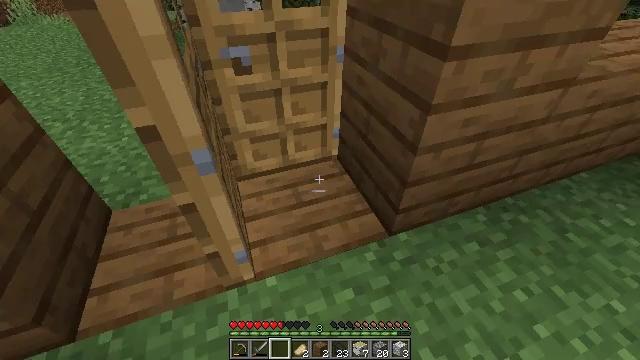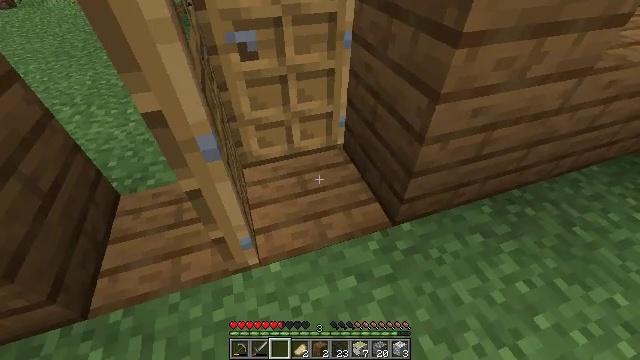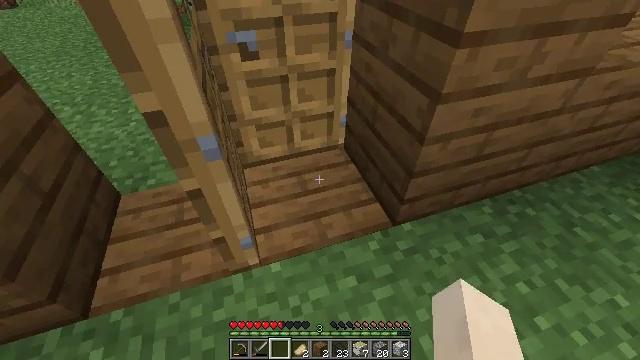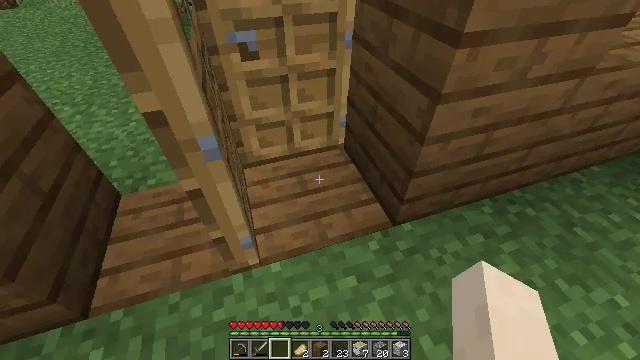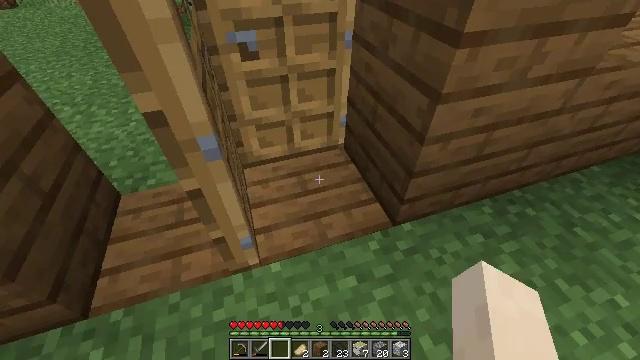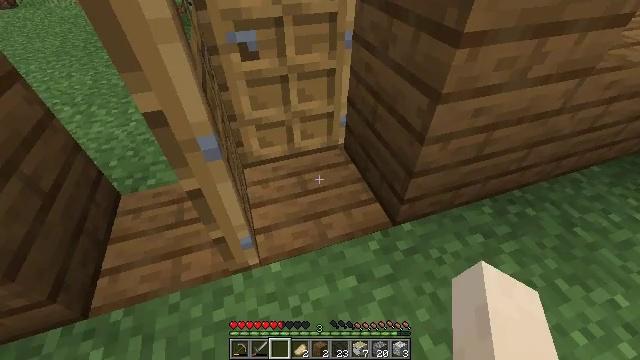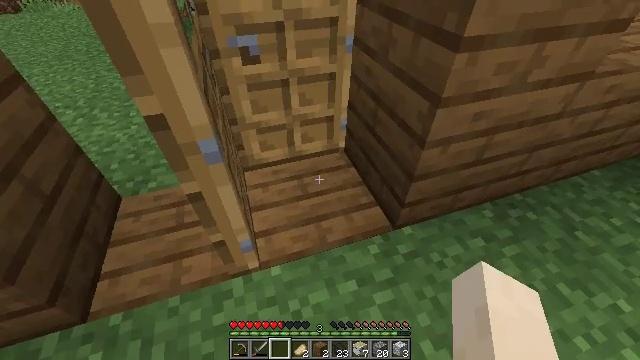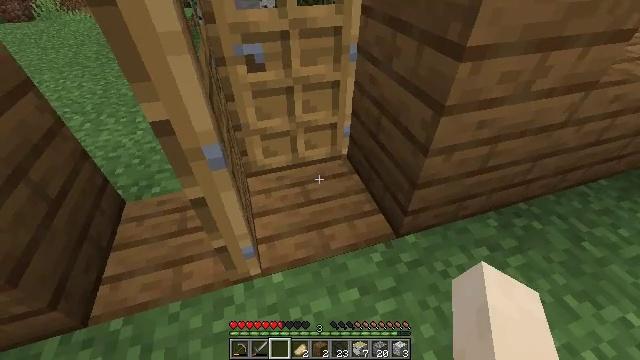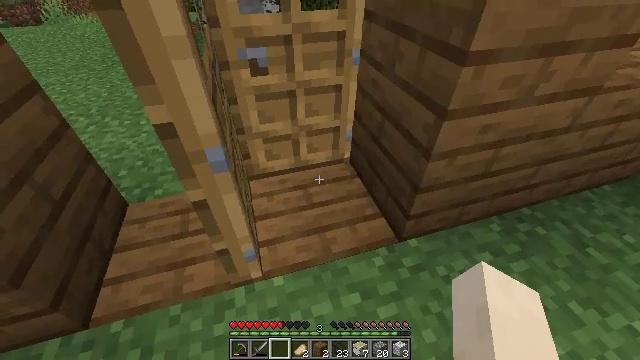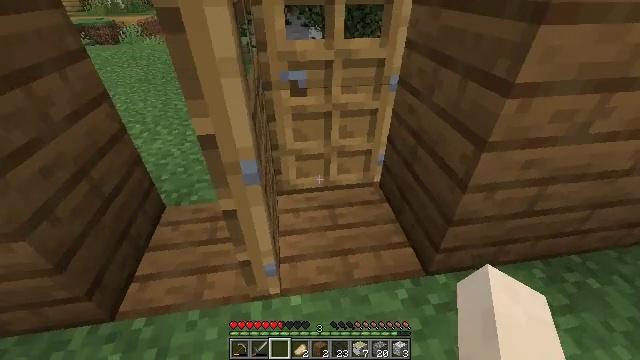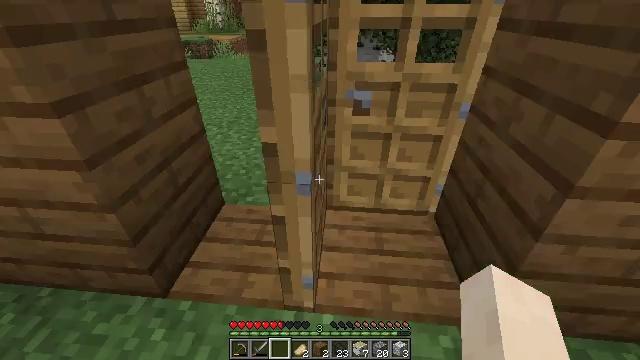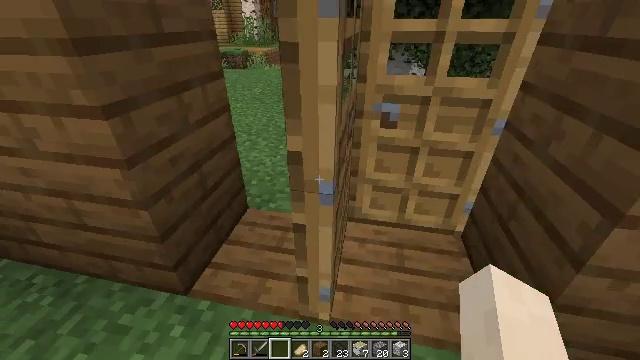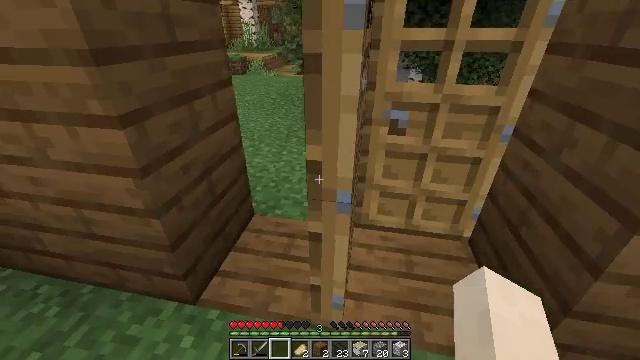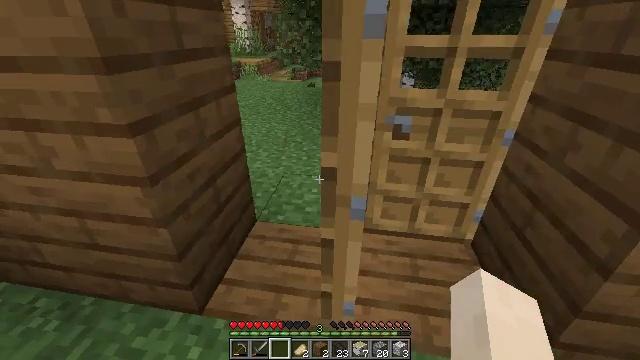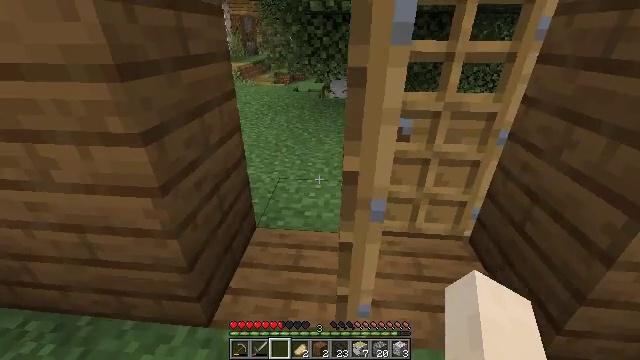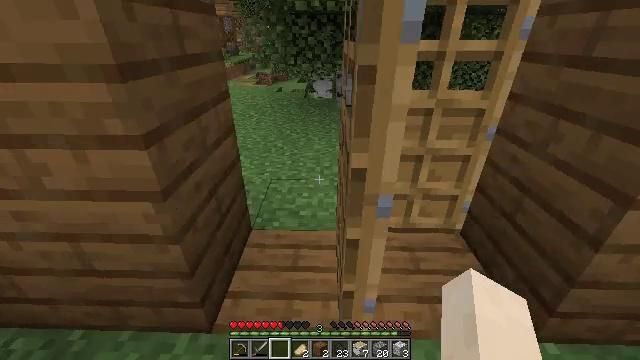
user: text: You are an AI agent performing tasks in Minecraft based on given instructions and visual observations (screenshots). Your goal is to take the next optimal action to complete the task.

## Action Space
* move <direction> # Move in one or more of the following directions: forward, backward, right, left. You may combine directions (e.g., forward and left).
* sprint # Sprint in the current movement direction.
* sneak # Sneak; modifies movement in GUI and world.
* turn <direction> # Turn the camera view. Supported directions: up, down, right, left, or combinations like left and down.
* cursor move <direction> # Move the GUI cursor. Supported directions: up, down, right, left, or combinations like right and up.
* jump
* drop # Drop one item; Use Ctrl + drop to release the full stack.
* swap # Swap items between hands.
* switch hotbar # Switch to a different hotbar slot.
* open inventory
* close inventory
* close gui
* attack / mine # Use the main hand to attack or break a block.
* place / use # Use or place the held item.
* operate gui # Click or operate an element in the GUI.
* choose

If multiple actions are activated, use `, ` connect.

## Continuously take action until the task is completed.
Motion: motion action
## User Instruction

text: Collect the oak door by breaking it.
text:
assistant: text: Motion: turn left and down
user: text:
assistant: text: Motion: no_op
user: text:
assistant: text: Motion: no_op
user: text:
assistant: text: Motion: no_op
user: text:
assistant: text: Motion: no_op
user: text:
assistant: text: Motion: no_op
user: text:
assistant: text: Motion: turn up
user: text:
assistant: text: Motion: no_op
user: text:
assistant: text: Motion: turn left and up
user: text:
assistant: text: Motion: turn left and up
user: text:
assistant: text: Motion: turn left and up
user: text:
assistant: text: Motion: move left, turn up
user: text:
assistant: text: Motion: move left, turn right
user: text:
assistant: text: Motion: move left, turn right
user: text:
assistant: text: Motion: move left, turn right
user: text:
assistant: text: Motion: move left, turn right
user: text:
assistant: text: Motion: no_op
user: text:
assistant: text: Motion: no_op
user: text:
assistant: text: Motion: no_op
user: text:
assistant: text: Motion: no_op
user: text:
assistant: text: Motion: no_op
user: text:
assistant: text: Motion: turn right
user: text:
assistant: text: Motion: turn right and up
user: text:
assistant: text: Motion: turn right and up
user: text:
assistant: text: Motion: move right, turn right
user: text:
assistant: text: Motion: move right
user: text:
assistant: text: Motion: move right
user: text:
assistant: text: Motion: turn left
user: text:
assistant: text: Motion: turn left
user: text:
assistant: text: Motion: no_op